Interaction volume radius: 5 \u00c5
Interaction volume height: 10 \u00c5
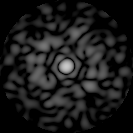
Disorder parameter: 0.834